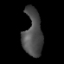
Tissue: lung
Cell type: Epithelial cells
Senescence score: 0.2161
Nuclear area (px): 851
Mean DAPI intensity: 74.643